Question: How to delete IndexedDBs in Google Chrome? I've performed "Clear browsing data" and nothing happened. There is still bunch of IndexedDB from different domains... All other data has been removed.
In Developer Tools is no option to delete IndexedDB.

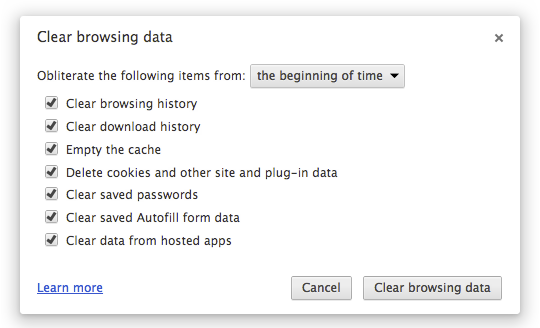
Answer: According to: <URL>
You will have the option to clear indexedDB (and other client side storage options like: localstorage etc') soon...